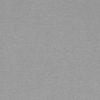
Label: dusty